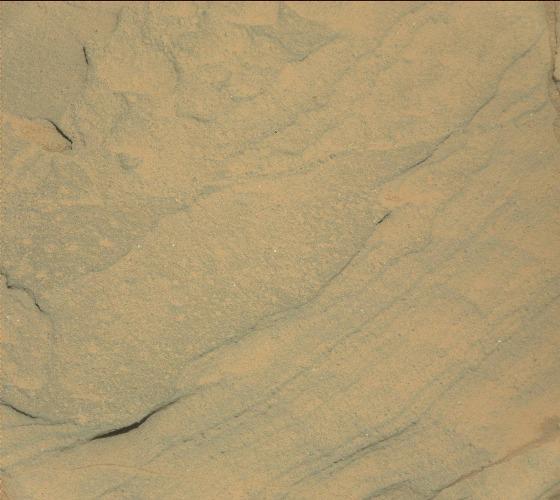
Terrain classes present: Bedrock